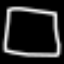
Label: square